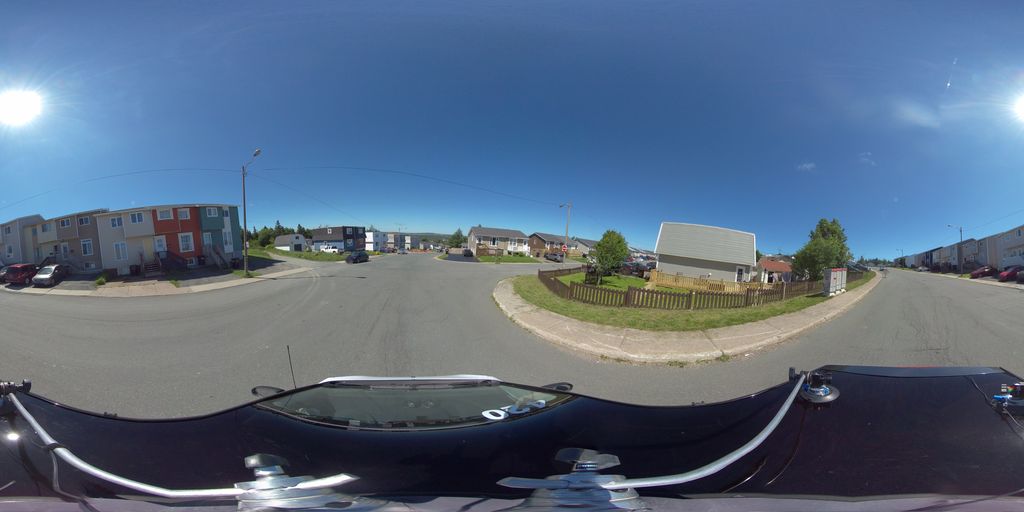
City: st_johns